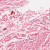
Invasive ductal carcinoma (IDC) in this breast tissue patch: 0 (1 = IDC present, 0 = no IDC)